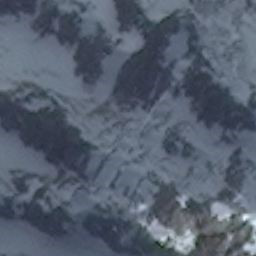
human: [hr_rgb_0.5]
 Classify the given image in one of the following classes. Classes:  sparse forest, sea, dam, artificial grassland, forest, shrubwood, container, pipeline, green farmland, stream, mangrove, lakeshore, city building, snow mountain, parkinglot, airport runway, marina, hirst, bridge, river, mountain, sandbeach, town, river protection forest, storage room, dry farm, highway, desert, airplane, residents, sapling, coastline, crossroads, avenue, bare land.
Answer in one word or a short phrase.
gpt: snow mountain